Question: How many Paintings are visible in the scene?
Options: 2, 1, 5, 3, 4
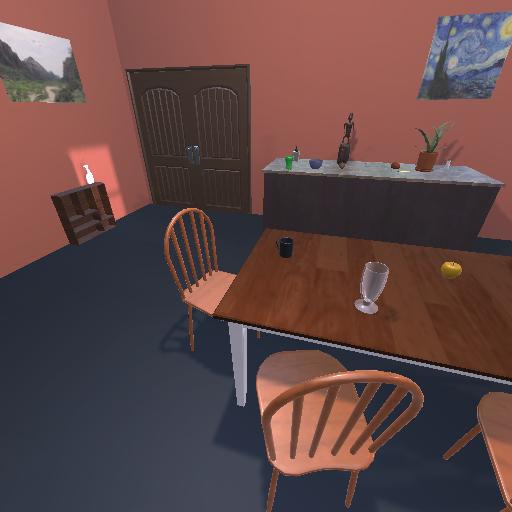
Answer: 2